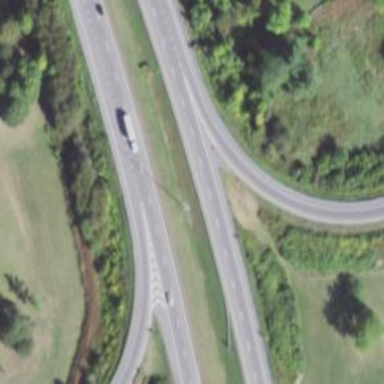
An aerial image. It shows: Motorway junction.